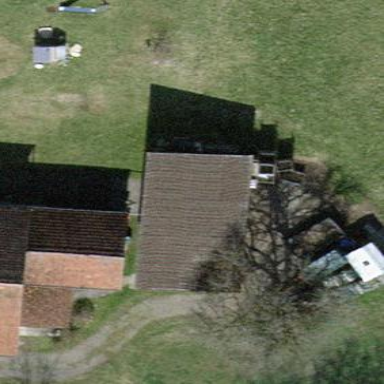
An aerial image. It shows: House with skillion roof shape.